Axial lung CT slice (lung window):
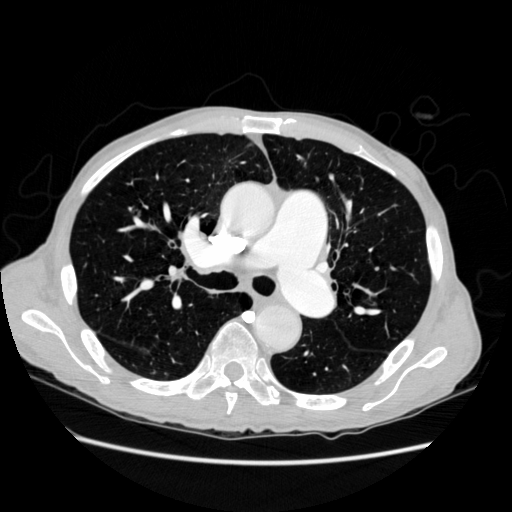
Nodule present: no